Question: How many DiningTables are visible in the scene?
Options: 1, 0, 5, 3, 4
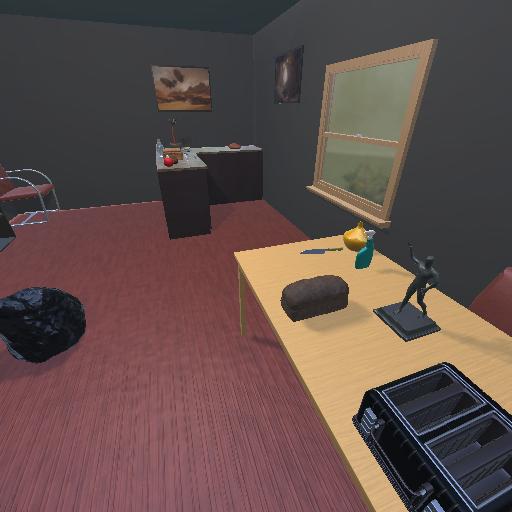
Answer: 1